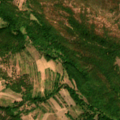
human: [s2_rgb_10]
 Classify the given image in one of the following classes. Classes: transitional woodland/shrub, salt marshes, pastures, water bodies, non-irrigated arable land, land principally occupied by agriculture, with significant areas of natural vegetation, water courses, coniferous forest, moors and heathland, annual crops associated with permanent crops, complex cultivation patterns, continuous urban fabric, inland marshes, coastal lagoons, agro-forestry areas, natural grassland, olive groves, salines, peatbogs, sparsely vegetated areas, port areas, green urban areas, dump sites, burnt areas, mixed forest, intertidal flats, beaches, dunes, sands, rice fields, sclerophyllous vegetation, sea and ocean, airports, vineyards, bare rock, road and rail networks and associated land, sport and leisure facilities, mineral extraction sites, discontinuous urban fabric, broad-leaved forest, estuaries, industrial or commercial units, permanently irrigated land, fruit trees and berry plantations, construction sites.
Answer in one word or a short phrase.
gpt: pastures, land principally occupied by agriculture, with significant areas of natural vegetation, broad-leaved forest, transitional woodland/shrub